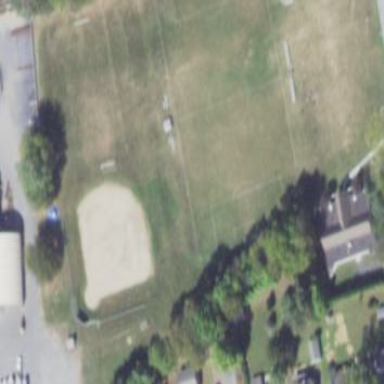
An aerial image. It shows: Lacrosse pitch for leisure land activities.